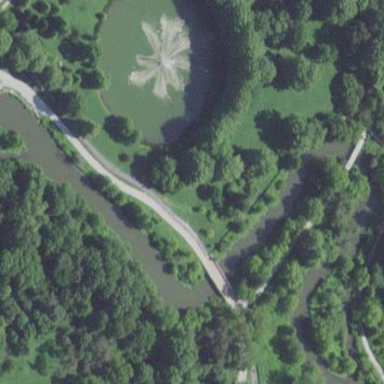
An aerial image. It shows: Fountain located in natural water setting.